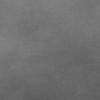
Label: dusty